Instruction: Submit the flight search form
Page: home
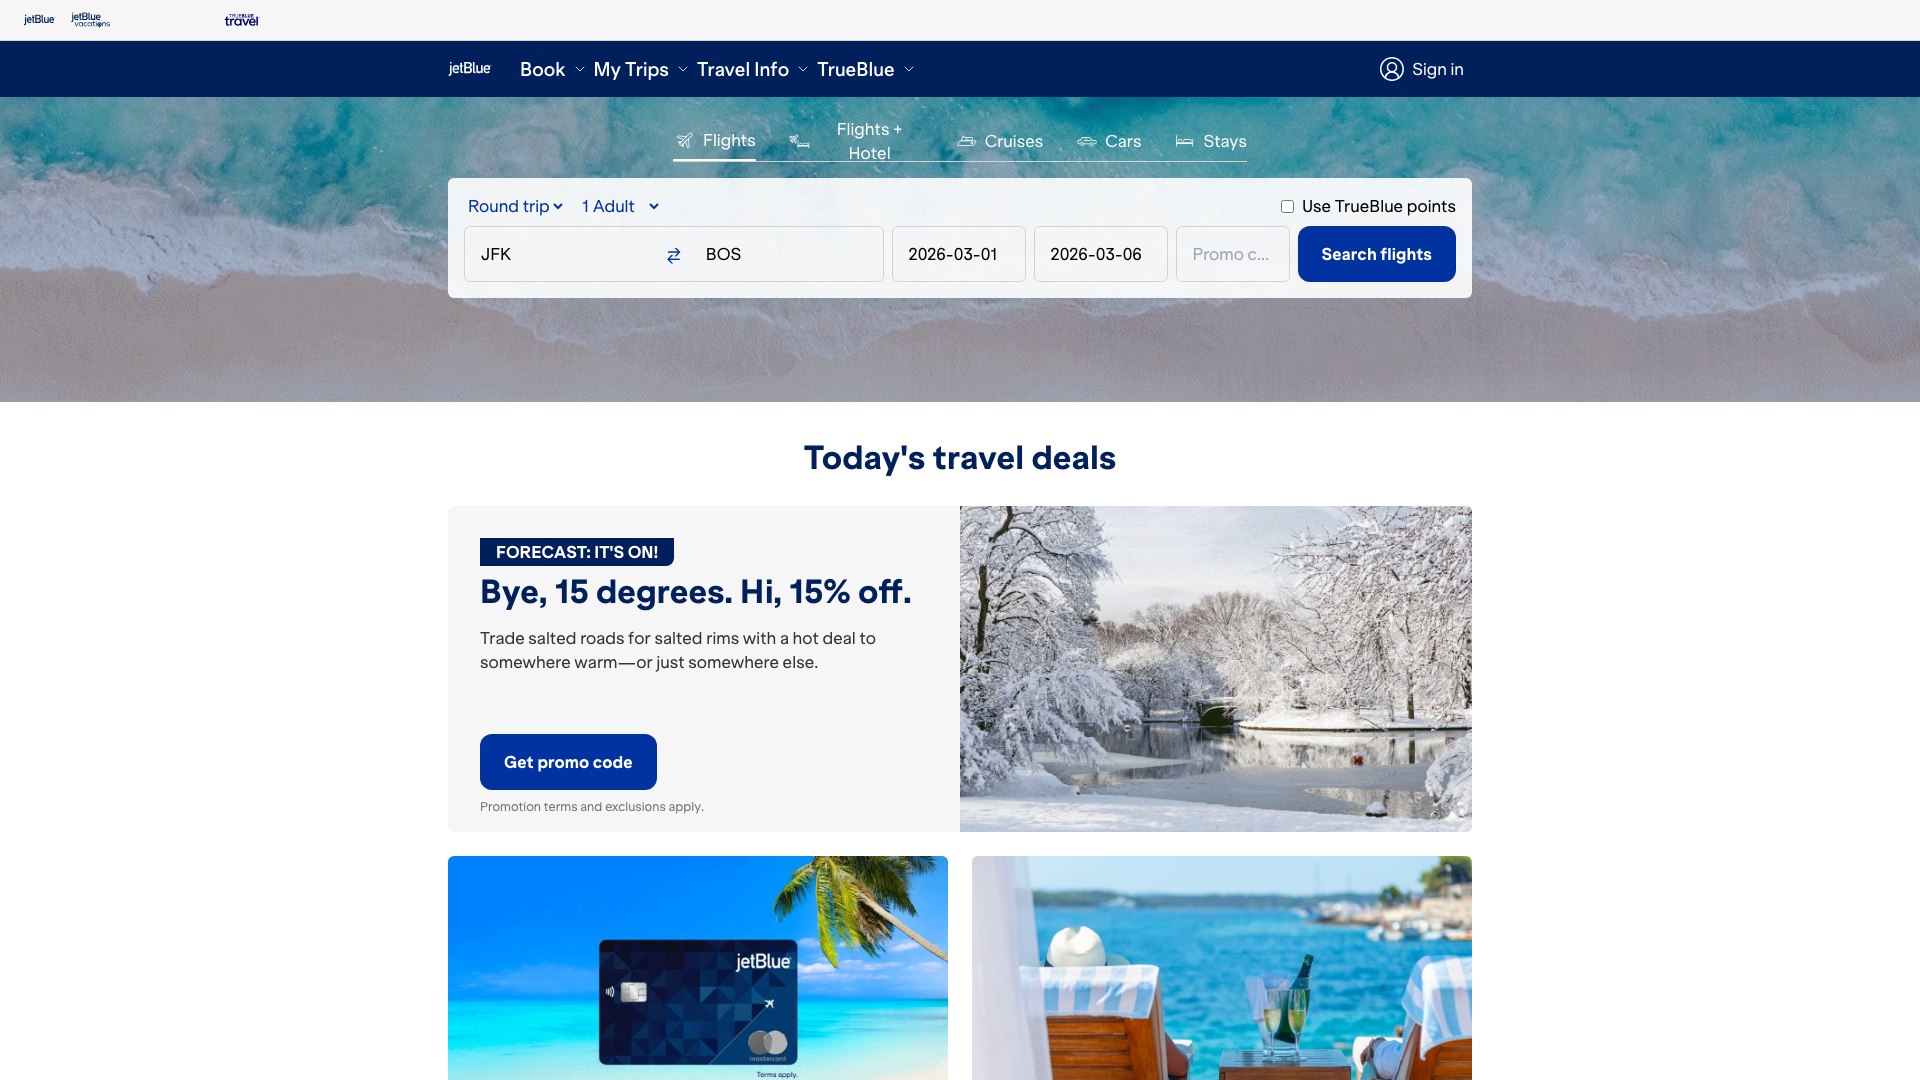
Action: click